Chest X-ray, PA view. Patient: 46 years old, sex F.
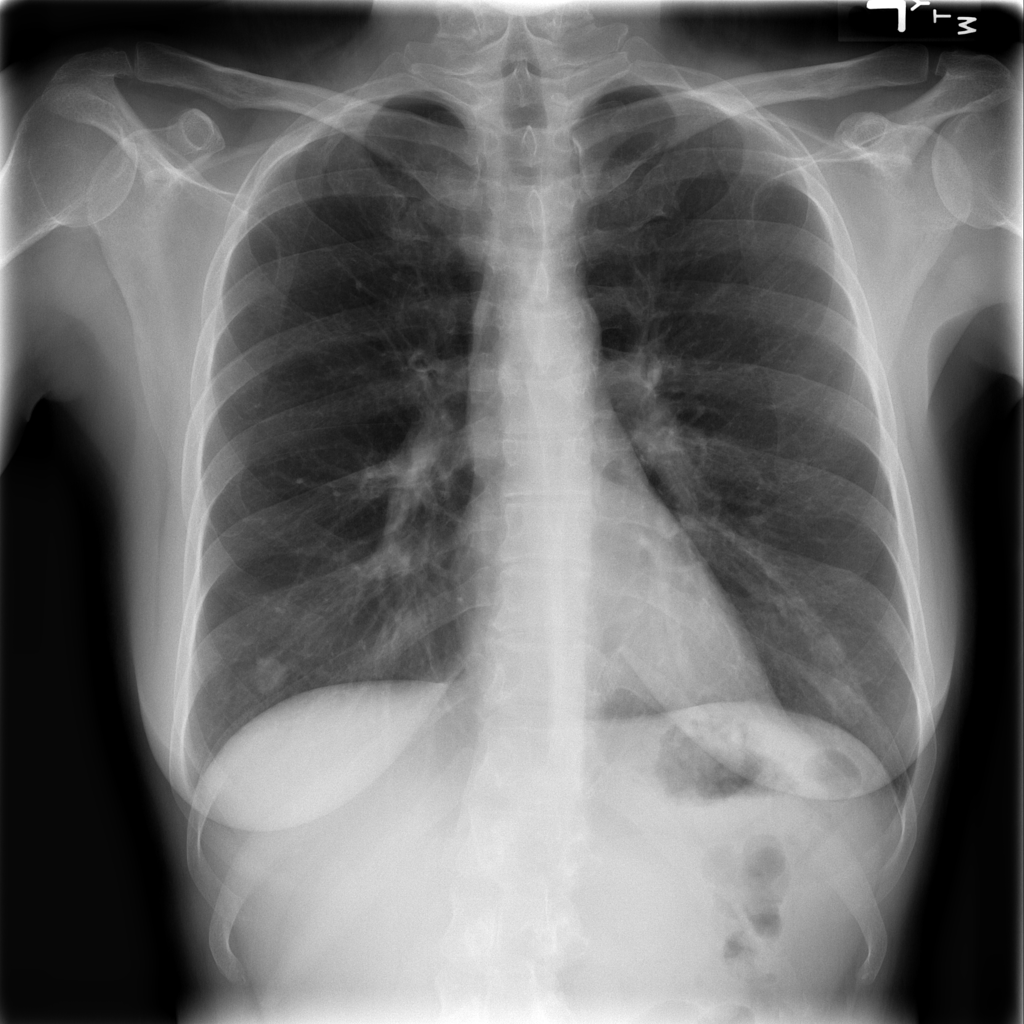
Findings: No Finding